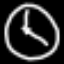
Label: clock